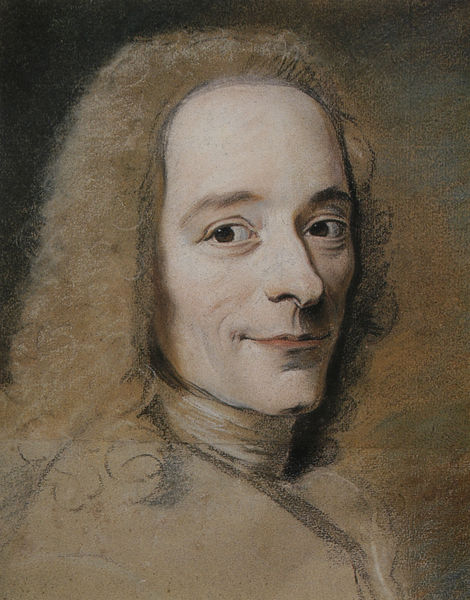
Titel: Préparation au portrait de Voltaire
Künstler: Maurice Quentin de La Tour
Standort: Saint-Quentin
Institution: Musée Antoine Lécuyer
Schlagwörter: dunkel, gemälde, kopf, mann, schatten, weiß, ocker, braun, frisur, haar, hell, hintergrund, kreide, licht, mund, nase, orange, pastell, profil, schwarz, skizze, stirn, türkis, zeichnung, blick, rot, schal, tuch, beige, malerei, anzug, blond, jung, augen, blass, falten, gesicht, kragen, mensch, bildnis, halskrause, portrait, porträt, haare, mantel, adel, person, augenbrauen, england, kinn, lippen, locke, locken, ohren, puder, rouge, schminke, schultern, perücke, lächeln, wangen, studie, ausdruck, spitz, grübchen, schmal, brauen, glatze, halstuch, pupillen, deutsch, glatt, augenbraue, geschminkt, lider, lachen, kohle, groß, komponist, künstler, seite, schiller, entwurf, kohlezeichnung, nasenloch, unvollendet, grinsen, karton, halbprofil, rasiert, männlich, kraushaar, binde, bleich, unfertig, rötel, knick, englisch, fahl, perrücke, vorzeichnung, gepudert, vorentwurf, lebendig, falz, harre, verschmitzt, voltaire, schmunzeln, flaten, skizzenblock, große nase, lachfalten, angesetzt, la tour, entwuf, grinsend, augenbraune, grinzen, mutterma, lippenrot, perueke